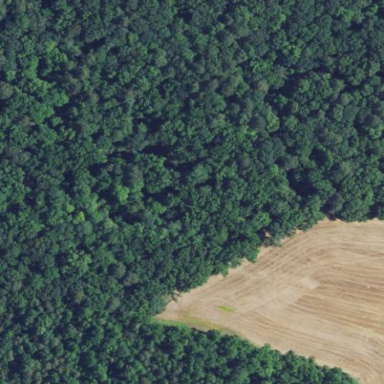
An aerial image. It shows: Serene woodland landscape.